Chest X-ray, PA view. Patient: 75 years old, sex F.
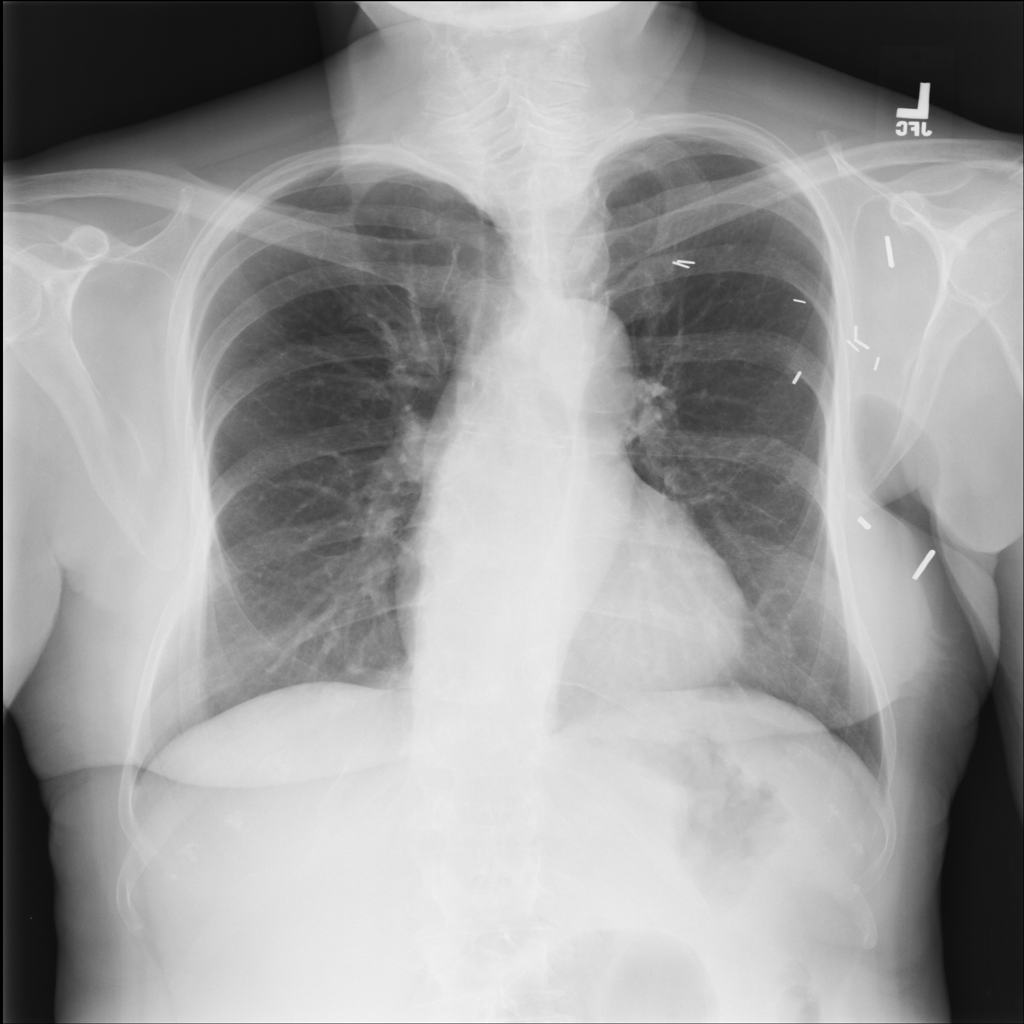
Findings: No Finding